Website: ulta-beauty
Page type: store-pickup
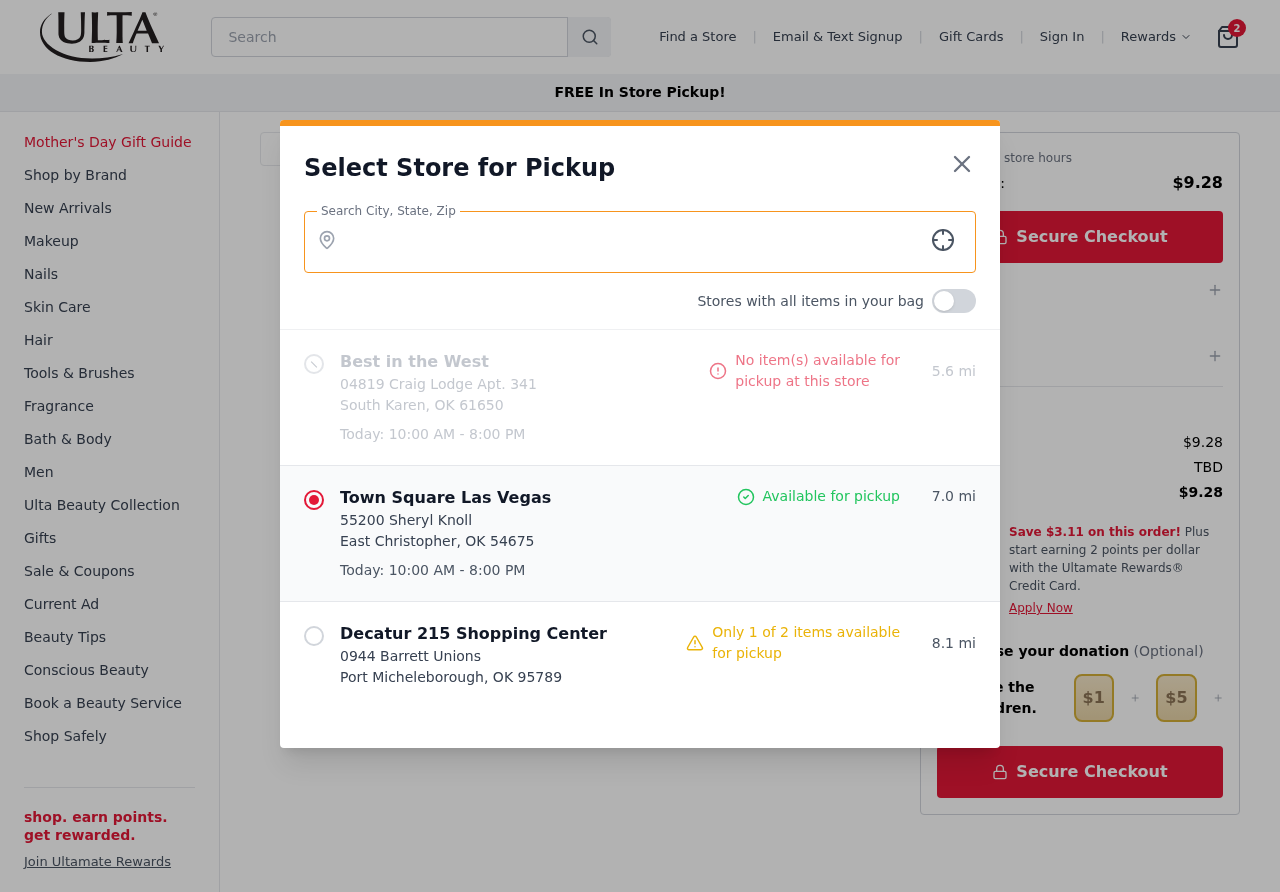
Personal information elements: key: PII_CITY
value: Cochranmouth
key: PII_LOCATION1_CITY_STATE_ZIP
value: South Karen, OK 61650
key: PII_LOCATION1_NAME
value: Best in the West
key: PII_LOCATION1_STREET
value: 04819 Craig Lodge Apt. 341
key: PII_LOCATION2_CITY_STATE_ZIP
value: East Christopher, OK 54675
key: PII_LOCATION2_NAME
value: Town Square Las Vegas
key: PII_LOCATION2_STREET
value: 55200 Sheryl Knoll
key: PII_LOCATION3_CITY_STATE_ZIP
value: Port Micheleborough, OK 95789
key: PII_LOCATION3_NAME
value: Decatur 215 Shopping Center
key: PII_LOCATION3_STREET
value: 0944 Barrett Unions
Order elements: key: ORDER_NUM_ITEMS
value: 2
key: ORDER_TOTAL
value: $9.28
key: ORDER_SUBTOTAL
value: $9.28
Search elements: key: HEADER_SEARCH
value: Search
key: SEARCH_STORE_LOCATION
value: Cochranmouth